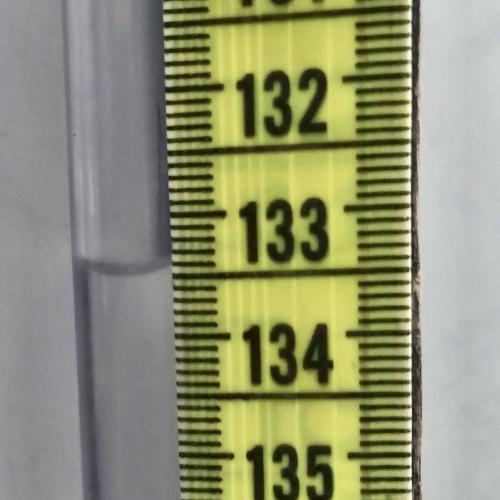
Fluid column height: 133.4 cm